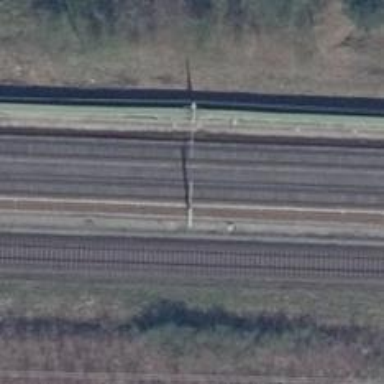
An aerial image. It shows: Railway signal with block marker for train protection. There is catenary mast nearby.